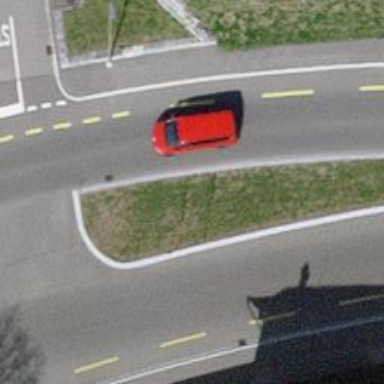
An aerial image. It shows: Primary highway with designated cycle lane.